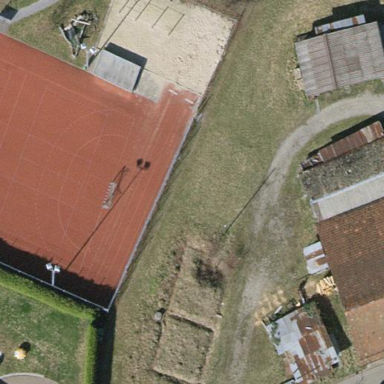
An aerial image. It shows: Athletics pitch designated for leisure land.